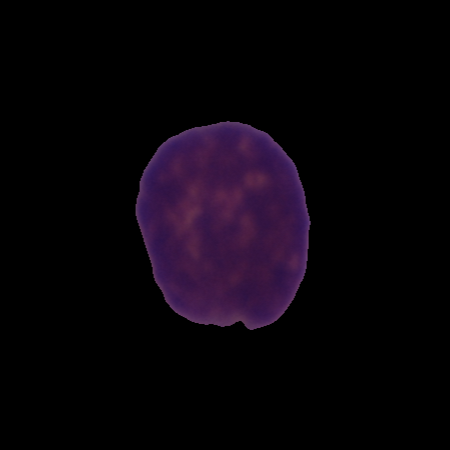
Label: cancer